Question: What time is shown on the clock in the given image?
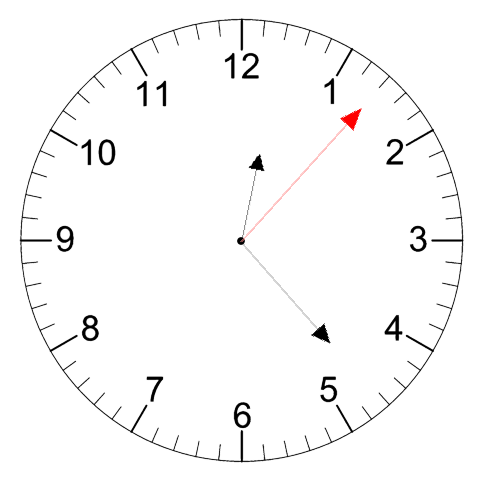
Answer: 12:23:07